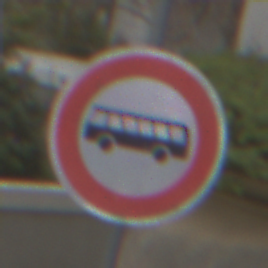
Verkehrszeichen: VerbotKraftomnibusse
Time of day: Midday
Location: Outdoor (Urban)
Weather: Overcast
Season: NotSpecified
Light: Natural